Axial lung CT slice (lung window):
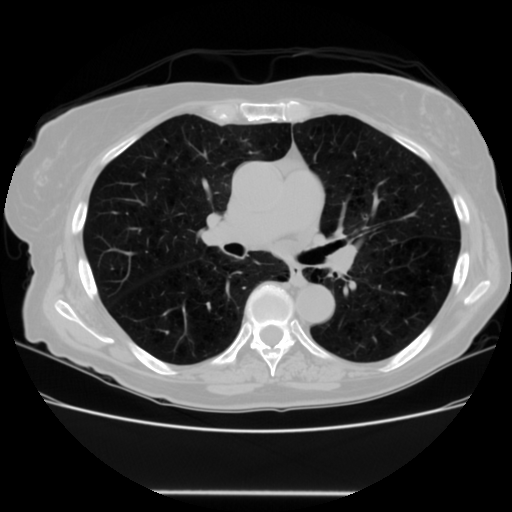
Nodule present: no